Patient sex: M
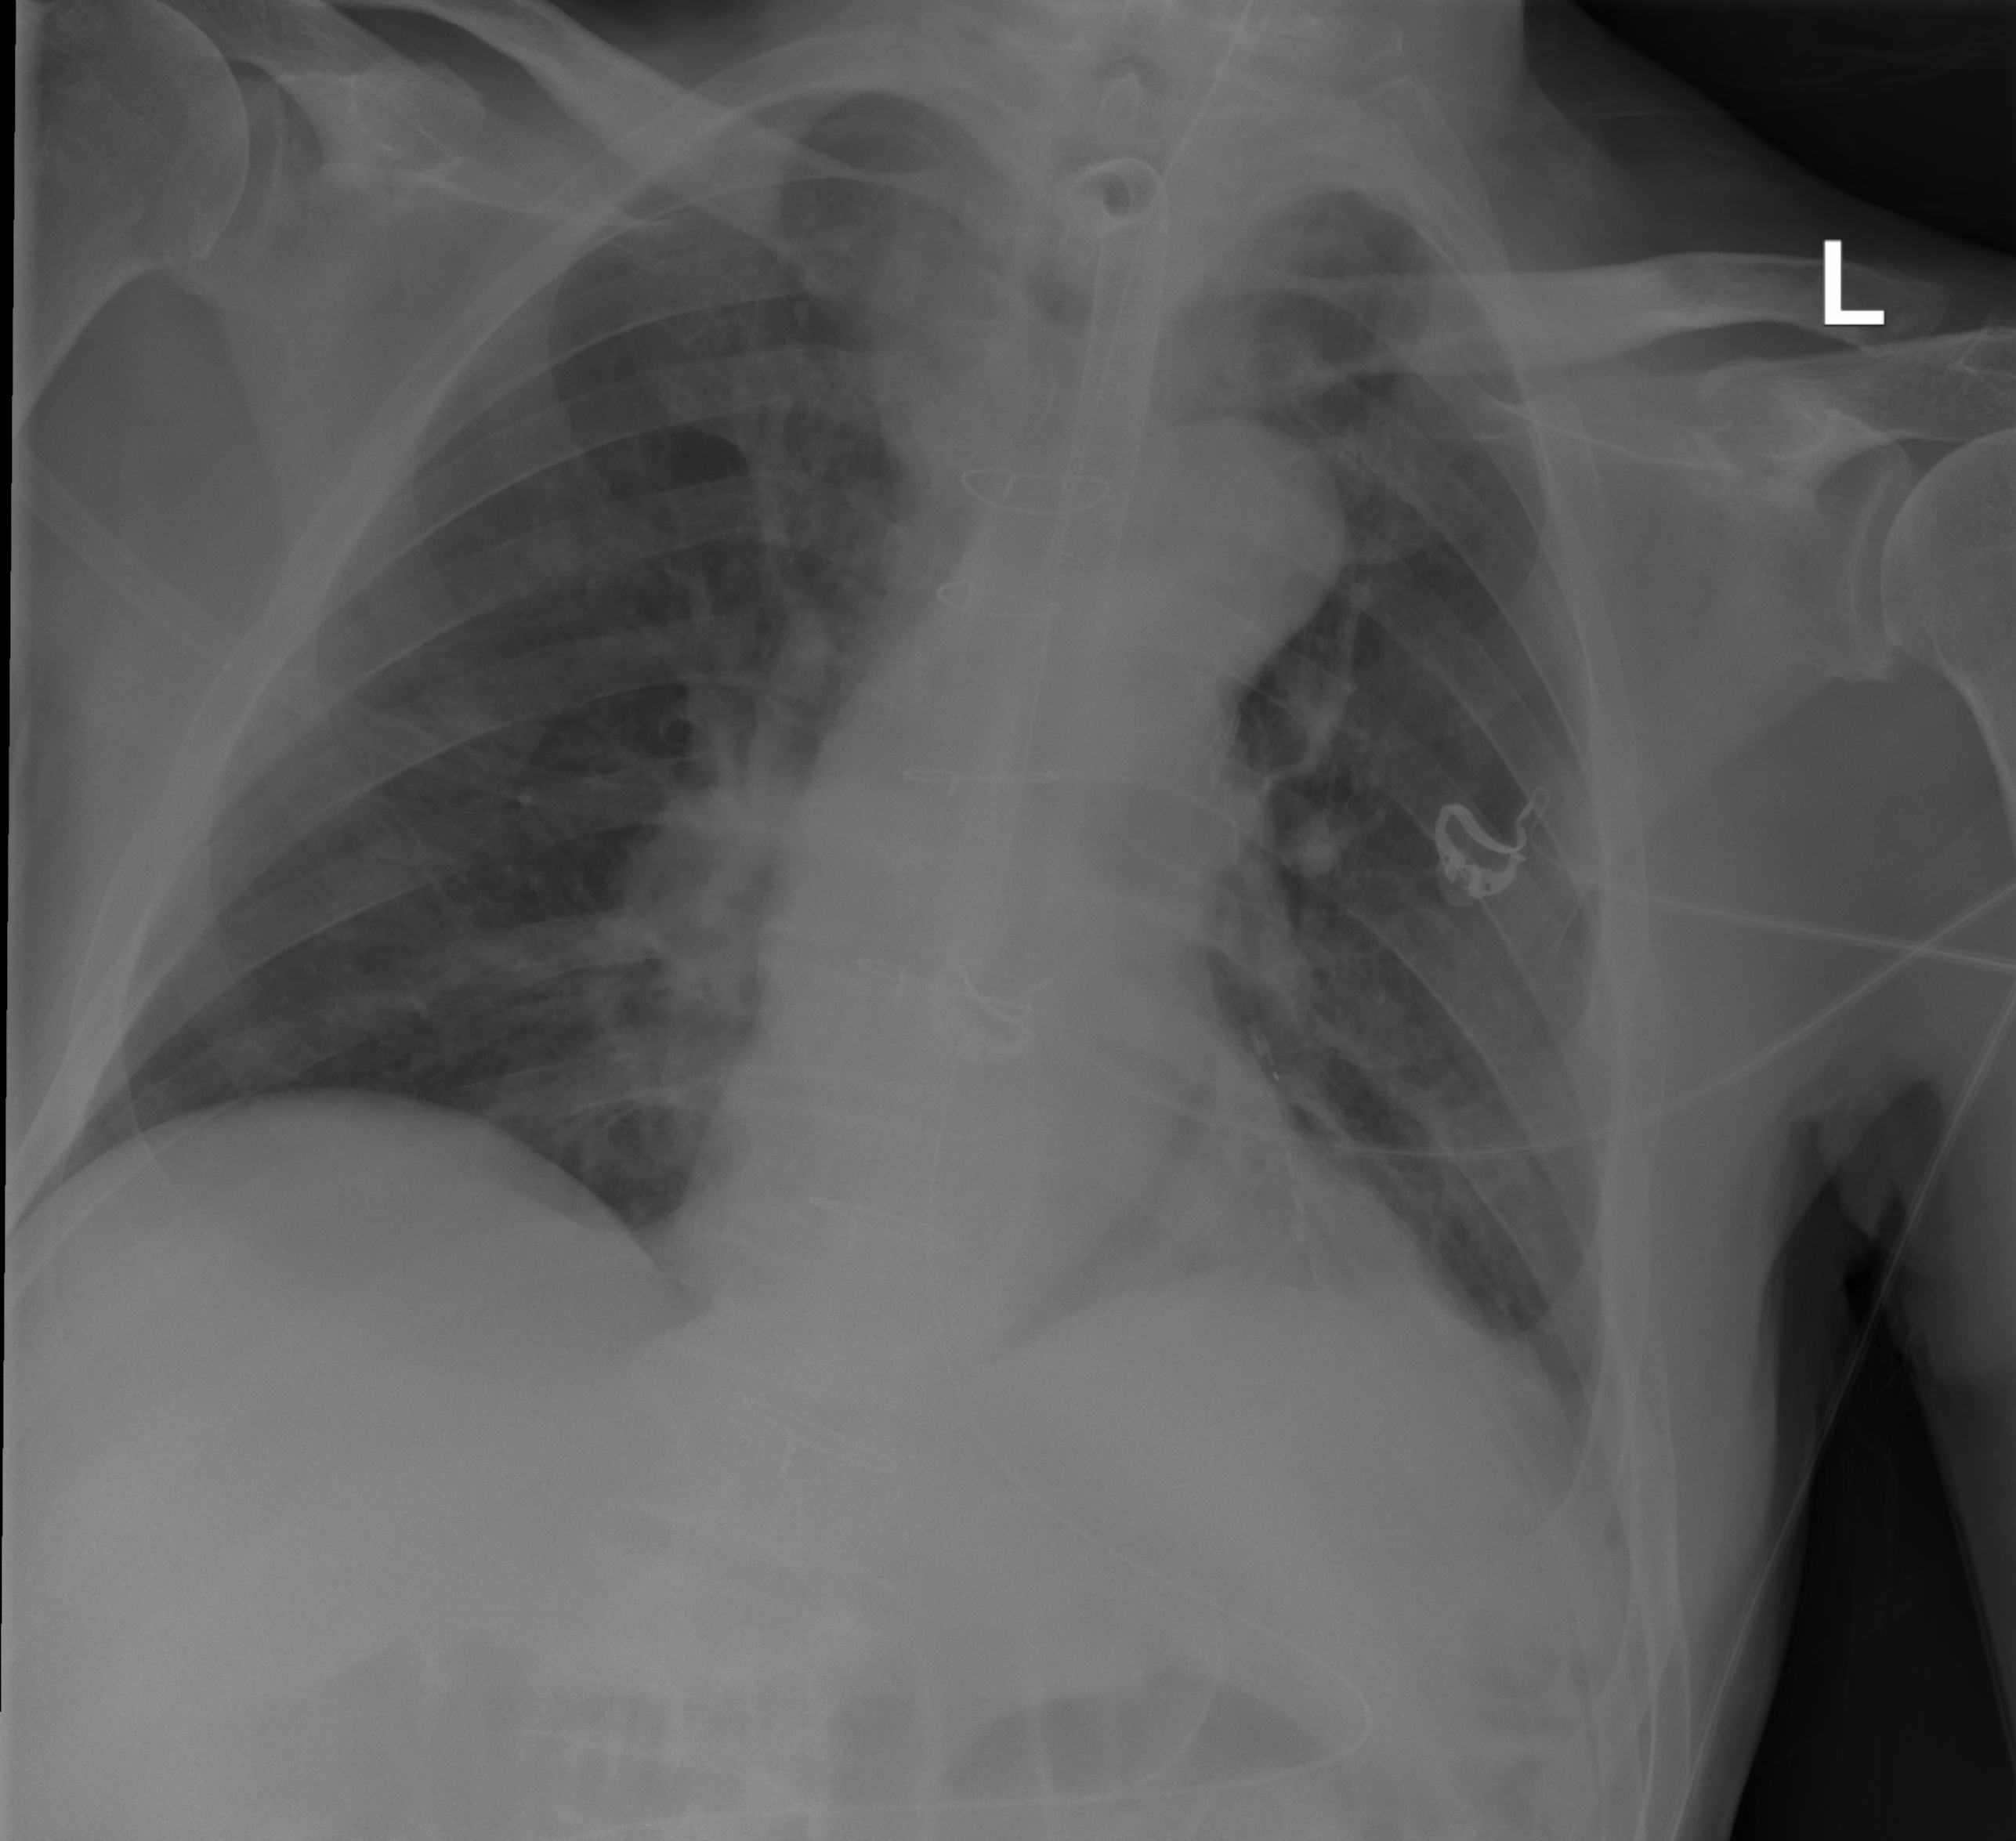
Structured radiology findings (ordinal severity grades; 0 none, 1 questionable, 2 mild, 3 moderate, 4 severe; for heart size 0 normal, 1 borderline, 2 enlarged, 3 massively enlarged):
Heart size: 0
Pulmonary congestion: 2
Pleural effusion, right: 0
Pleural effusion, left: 2
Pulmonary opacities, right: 0
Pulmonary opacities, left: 1
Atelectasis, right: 0
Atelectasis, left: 1